Question: lets say I have the variable x, which is equal to: x='3,4,5,6,7'
Then i have a table @tmpTable with two columns (respID and Responses)
On my @tmpTable the respIDs for each row are null.
I want the ids of each row there to be the values on my x variable above. (for example, row 1's respID=1, row 2's respID=2.. and so on..)

how to do this in SQL?
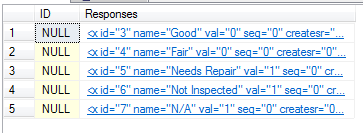
Answer: You can achieve as below using SSMS:
'''
declare @S varchar(20)
set @S = '1,2,3,4,5'
declare @tempTable as table (col1 varchar(max), col2 varchar(max))
While len(@s) > 0
begin
insert into @tempTable(col1) select left(@S, charindex(',', @S+',')-1)
set @S=stuff(@S, 1, charindex(',', @S+','), '')
end
select * from @tempTable
'''